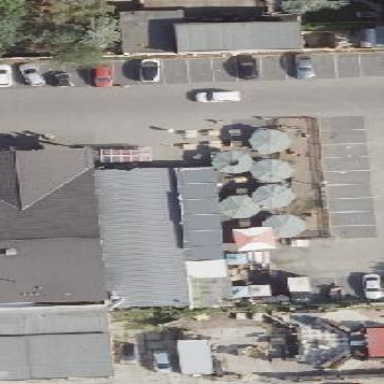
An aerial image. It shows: Retail building.